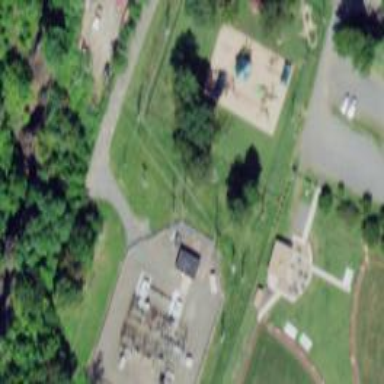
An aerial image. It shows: Substation with power equipment.